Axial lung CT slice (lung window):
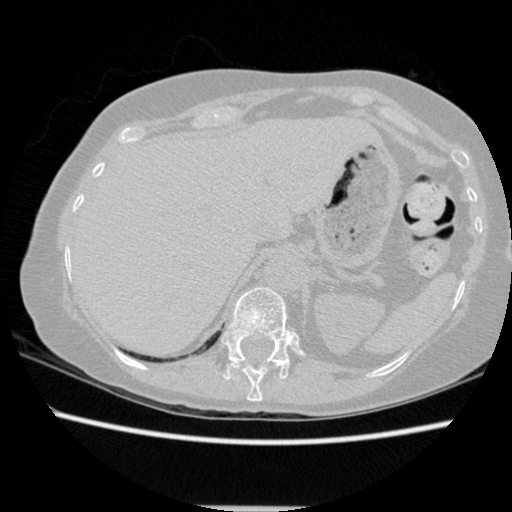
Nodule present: no